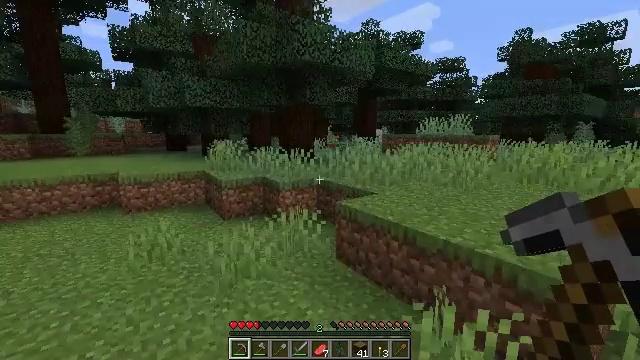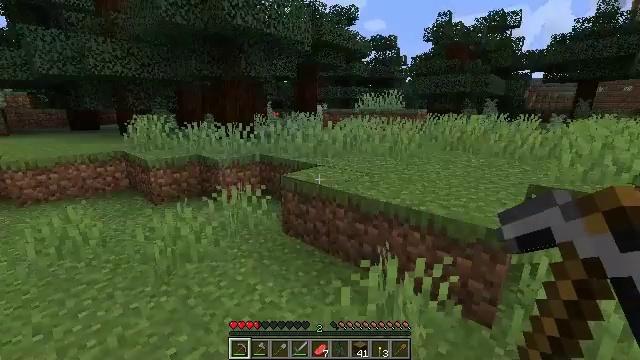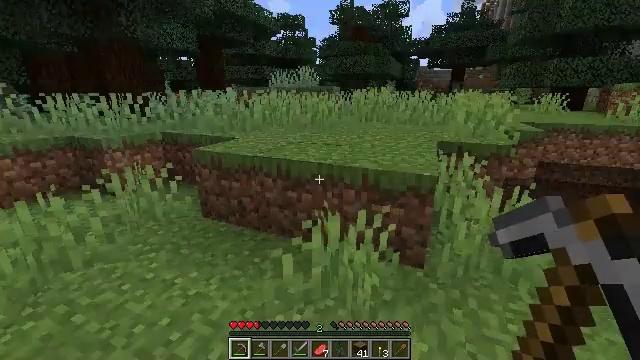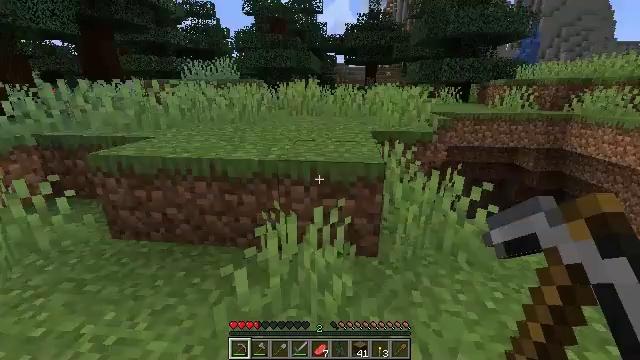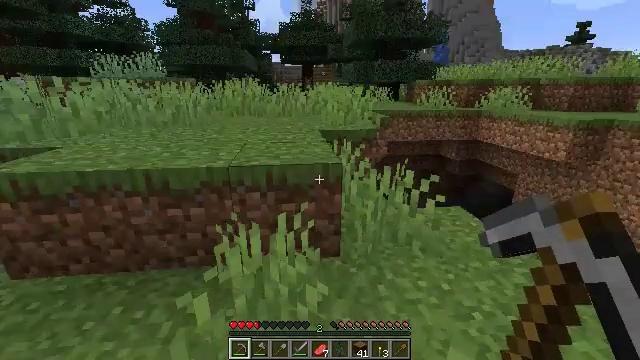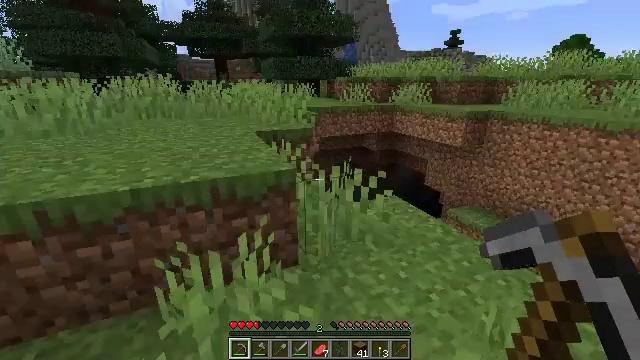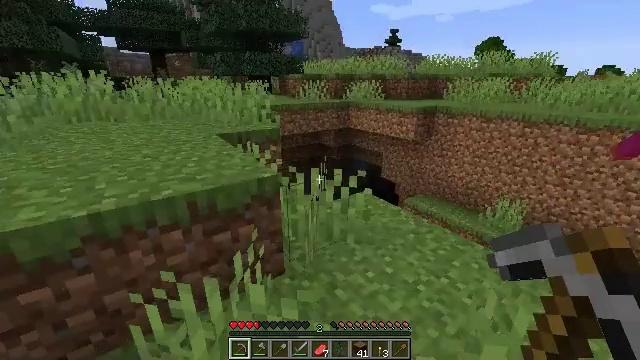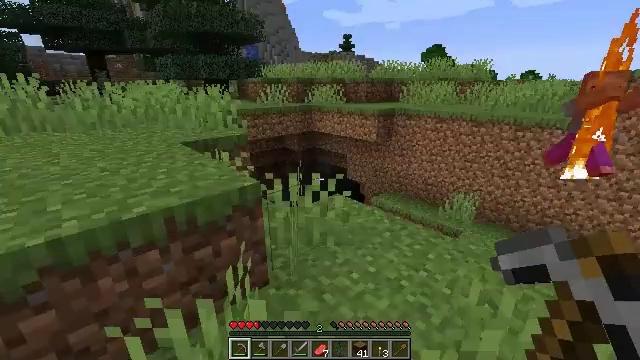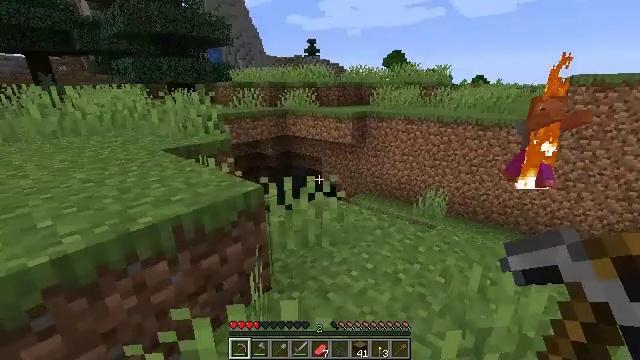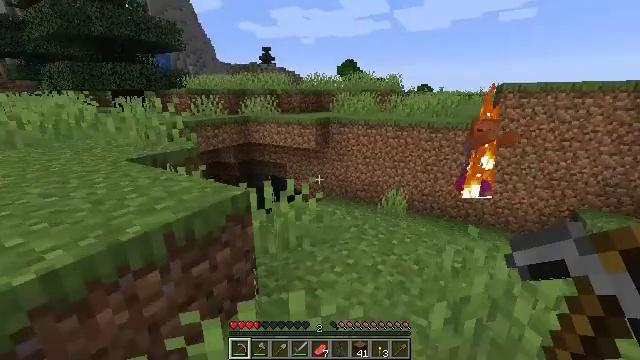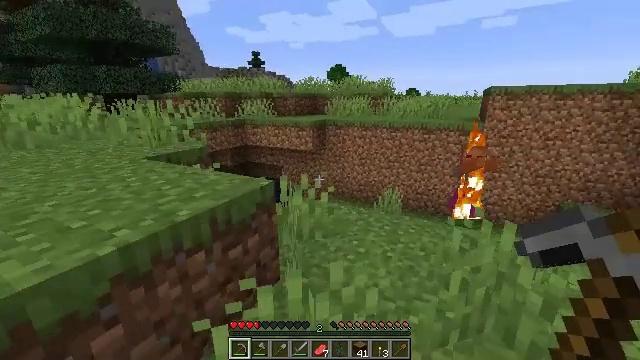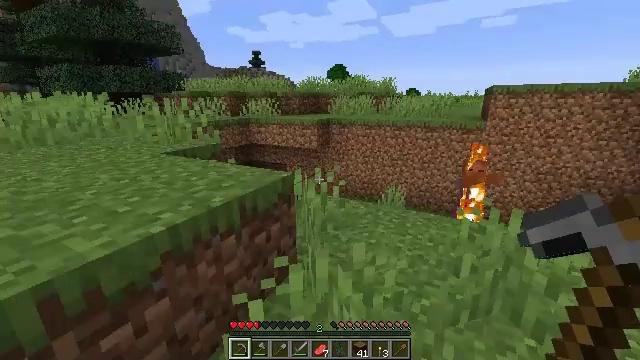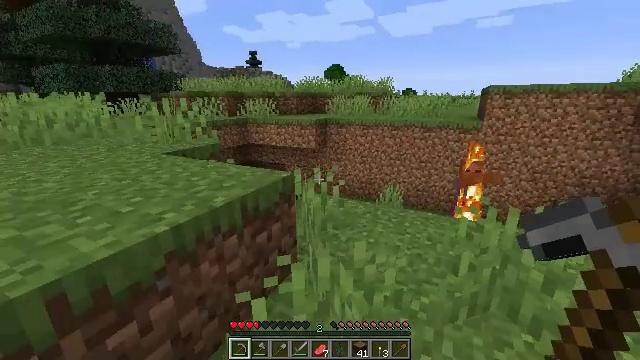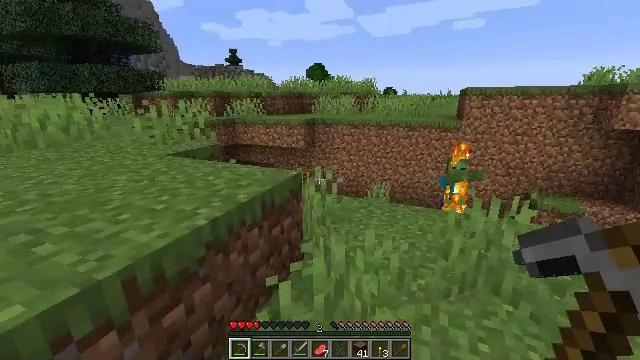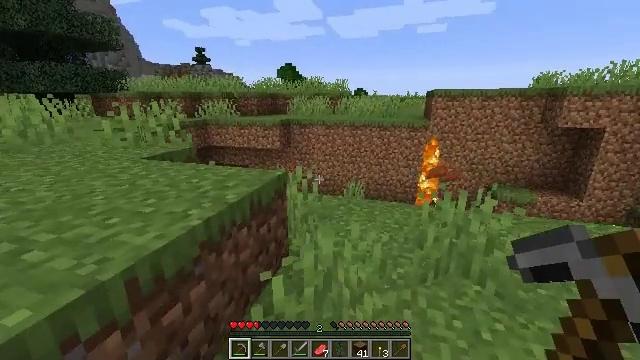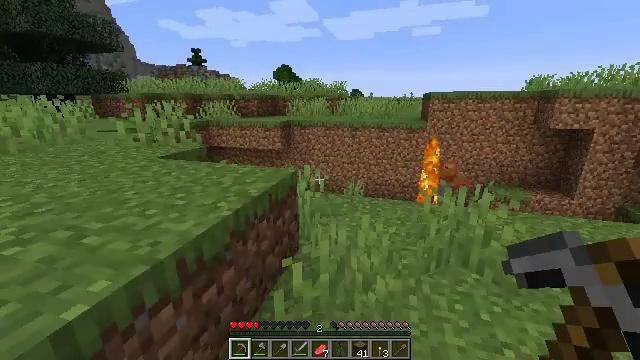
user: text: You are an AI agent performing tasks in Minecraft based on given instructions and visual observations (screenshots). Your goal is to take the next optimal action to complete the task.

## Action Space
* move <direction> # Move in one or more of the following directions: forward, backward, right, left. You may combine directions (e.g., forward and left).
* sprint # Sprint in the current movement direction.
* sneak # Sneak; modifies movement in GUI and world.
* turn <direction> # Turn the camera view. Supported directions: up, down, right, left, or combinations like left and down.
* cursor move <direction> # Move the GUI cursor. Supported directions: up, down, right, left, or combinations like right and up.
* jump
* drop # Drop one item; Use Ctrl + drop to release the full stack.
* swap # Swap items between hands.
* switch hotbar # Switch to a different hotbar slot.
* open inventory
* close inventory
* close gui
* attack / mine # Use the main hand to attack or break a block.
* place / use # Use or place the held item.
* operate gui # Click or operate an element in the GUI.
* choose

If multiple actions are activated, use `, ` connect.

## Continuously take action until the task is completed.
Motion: motion action
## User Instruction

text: Mine the large fern from the ground.
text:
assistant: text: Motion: move forward, turn right and down
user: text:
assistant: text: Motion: move forward and move left, turn right and down
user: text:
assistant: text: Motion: move forward and move left, turn right
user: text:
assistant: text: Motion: move forward and move left, turn right
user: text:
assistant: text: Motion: move forward and move left, turn right
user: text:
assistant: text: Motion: move left, turn right
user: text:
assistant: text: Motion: move left, turn right
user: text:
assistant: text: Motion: move back and move left, turn right
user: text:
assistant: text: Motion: move back and move left, turn right and up
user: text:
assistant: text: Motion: move back and move left, turn right
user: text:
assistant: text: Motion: move back and move left
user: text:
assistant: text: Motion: move back and move left
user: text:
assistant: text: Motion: move back and move left, turn right
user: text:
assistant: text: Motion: move back and move left, turn right
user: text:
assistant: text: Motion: move back and move left
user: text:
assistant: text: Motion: move back and move left
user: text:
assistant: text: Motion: move back and move left, turn left
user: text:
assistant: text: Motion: move back and move left, turn left
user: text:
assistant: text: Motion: move back and move left, turn left
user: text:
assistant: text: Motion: move back and move left, turn left
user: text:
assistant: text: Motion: move left, turn left and down
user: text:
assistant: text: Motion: move left, turn left and down
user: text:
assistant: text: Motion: move forward and move left, turn left
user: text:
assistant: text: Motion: move forward and move left, turn left
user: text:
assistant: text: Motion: move forward and move left
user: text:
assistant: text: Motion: move forward and move left
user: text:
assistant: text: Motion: move forward
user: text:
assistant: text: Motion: move forward, turn left
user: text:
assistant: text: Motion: move forward, turn left
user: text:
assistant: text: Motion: move forward, turn left and up